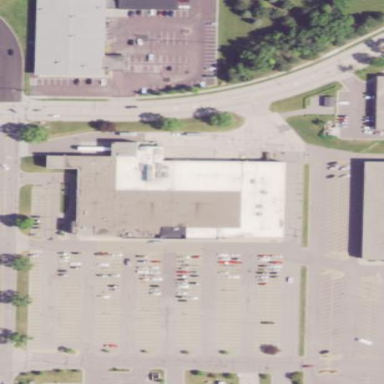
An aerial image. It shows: Building that houses supermarket.